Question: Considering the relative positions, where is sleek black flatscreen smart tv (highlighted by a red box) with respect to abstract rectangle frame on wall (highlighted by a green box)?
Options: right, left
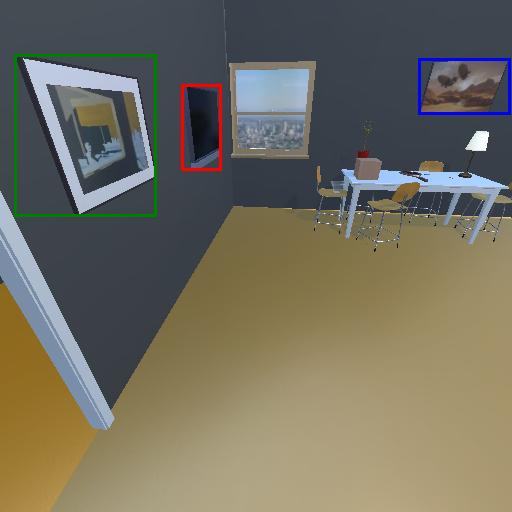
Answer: right